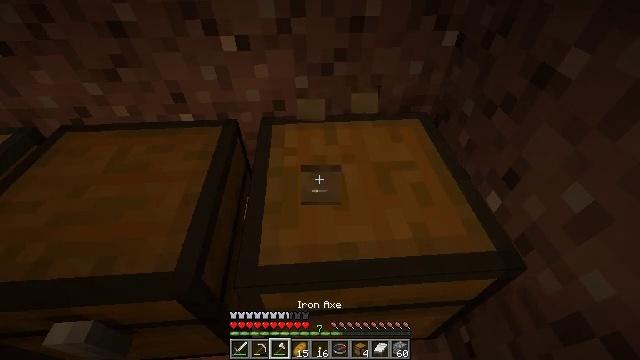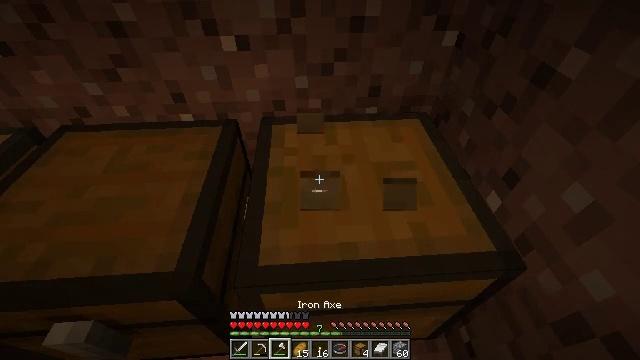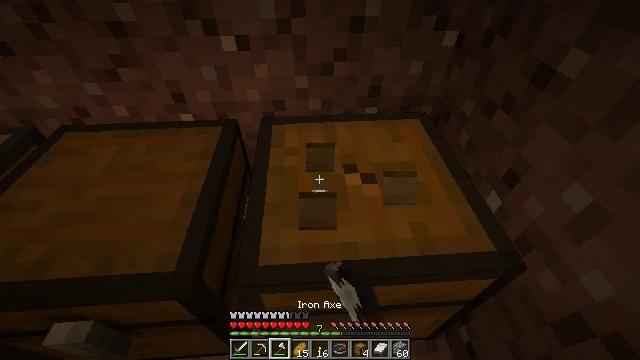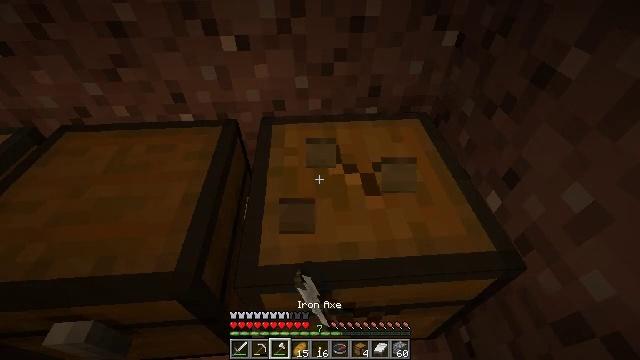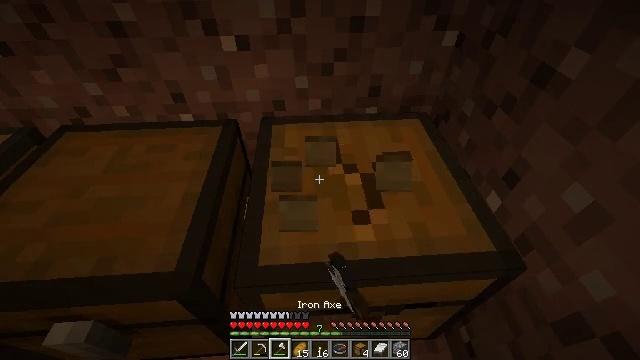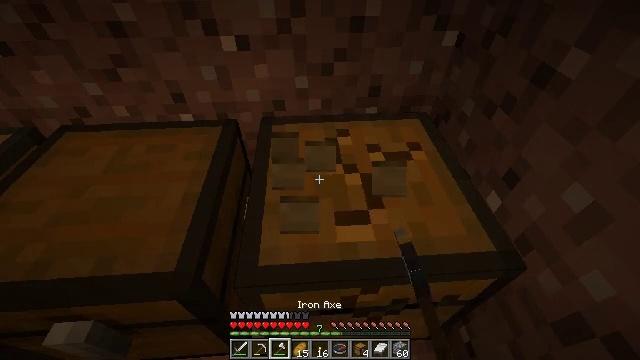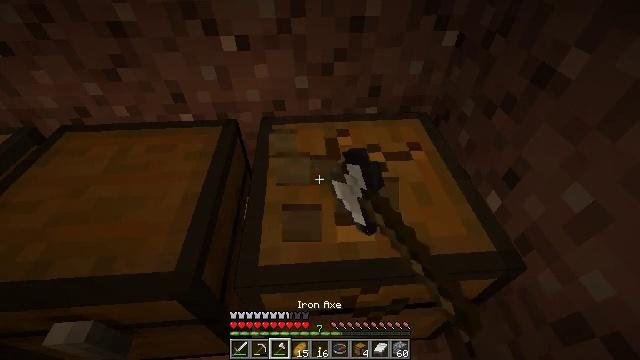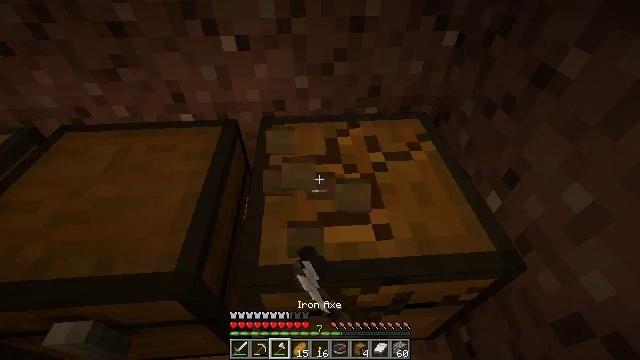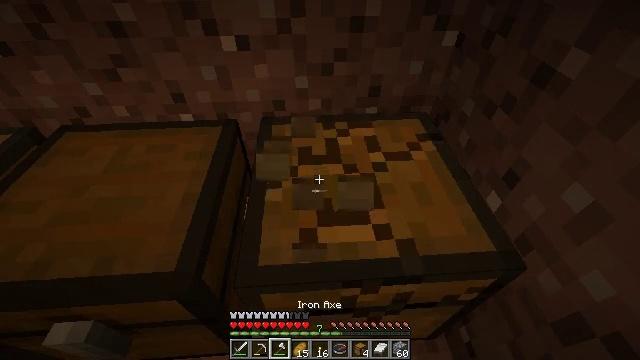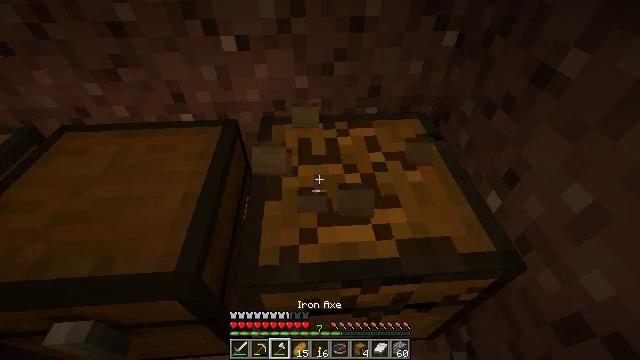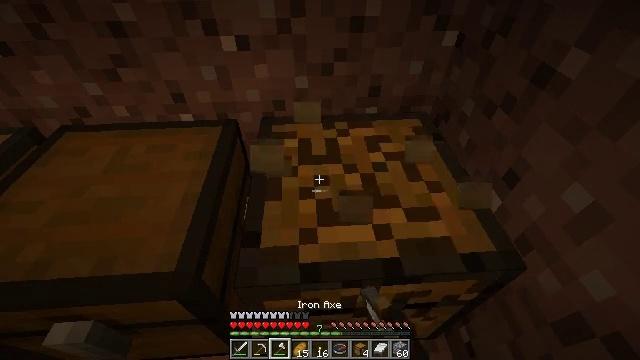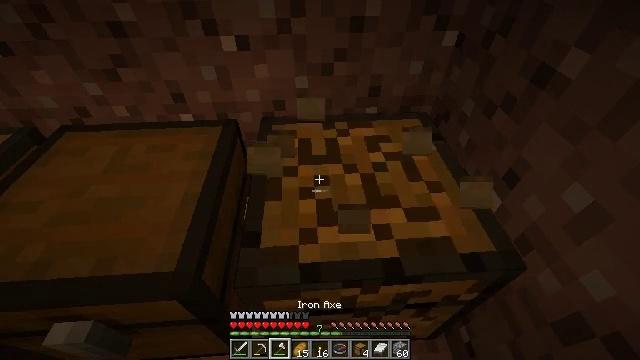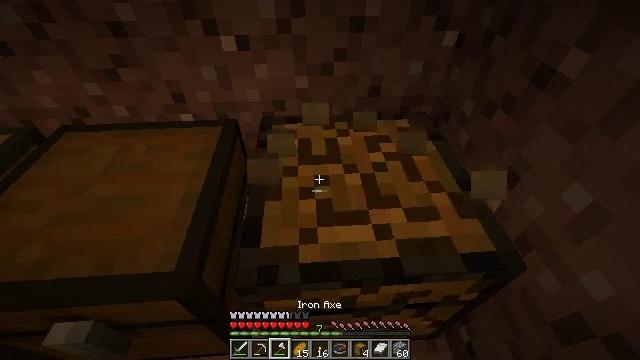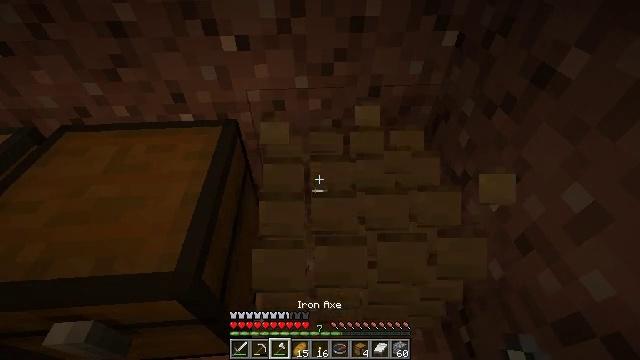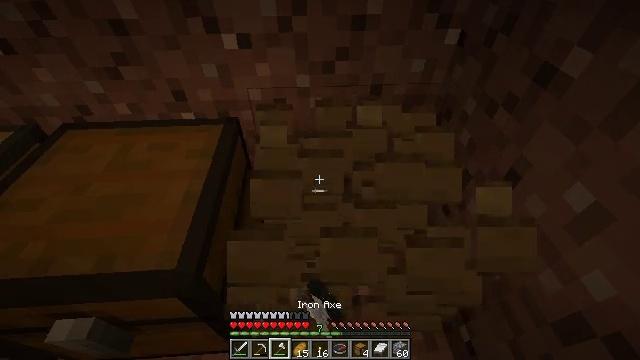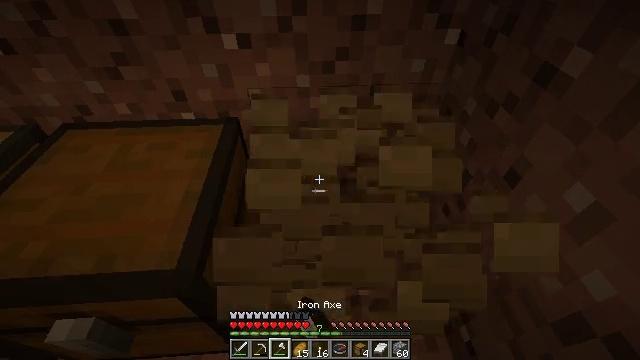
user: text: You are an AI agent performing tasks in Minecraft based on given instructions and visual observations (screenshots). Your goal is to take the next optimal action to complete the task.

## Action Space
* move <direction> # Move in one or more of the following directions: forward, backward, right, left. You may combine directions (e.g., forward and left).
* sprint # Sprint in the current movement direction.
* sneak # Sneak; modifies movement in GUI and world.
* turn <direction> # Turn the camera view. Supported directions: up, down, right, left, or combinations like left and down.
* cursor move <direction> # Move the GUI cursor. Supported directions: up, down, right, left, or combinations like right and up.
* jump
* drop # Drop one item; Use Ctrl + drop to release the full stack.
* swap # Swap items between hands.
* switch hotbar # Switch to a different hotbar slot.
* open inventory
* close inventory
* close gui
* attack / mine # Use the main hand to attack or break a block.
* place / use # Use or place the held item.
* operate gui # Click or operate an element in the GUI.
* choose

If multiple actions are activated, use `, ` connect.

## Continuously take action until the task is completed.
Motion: motion action
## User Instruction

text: Mine a chest to move it.
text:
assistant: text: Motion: attack / mine
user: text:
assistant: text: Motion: attack / mine
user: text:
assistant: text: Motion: attack / mine
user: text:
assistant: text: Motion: attack / mine
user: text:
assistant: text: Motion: attack / mine
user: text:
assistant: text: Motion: attack / mine
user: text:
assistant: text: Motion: attack / mine
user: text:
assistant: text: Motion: attack / mine
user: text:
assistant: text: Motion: attack / mine
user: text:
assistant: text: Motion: attack / mine
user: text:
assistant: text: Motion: attack / mine
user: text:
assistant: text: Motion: attack / mine
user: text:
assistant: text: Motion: attack / mine
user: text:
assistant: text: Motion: no_op
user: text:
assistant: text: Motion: no_op
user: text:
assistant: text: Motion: move forward
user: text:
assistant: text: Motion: move forward
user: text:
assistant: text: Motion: no_op